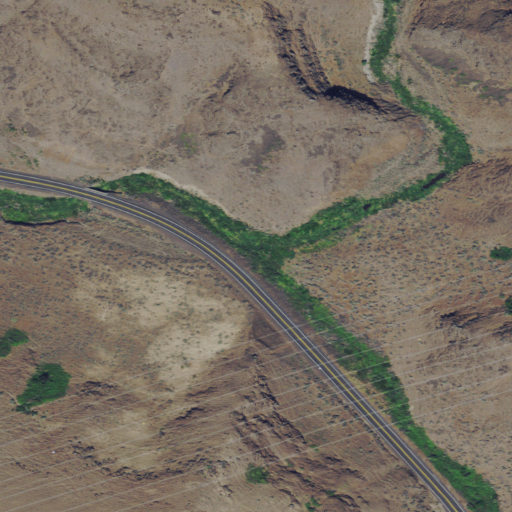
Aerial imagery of valley in Oregon named Frank Fulton Canyon containing shrub, grassland, low intensity development, open development, and medium intensity development